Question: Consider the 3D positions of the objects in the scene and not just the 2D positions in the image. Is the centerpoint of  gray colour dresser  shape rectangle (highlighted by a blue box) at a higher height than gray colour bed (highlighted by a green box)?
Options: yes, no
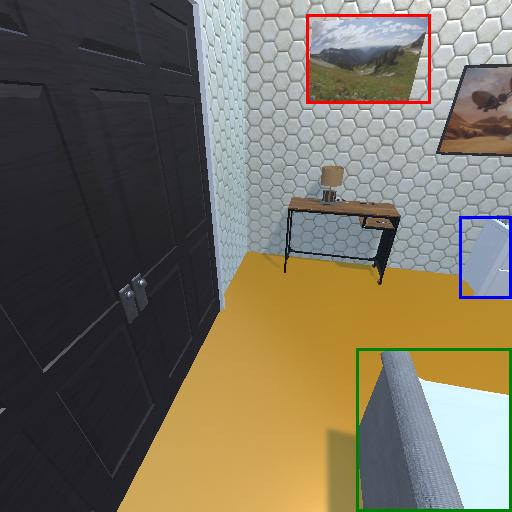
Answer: yes